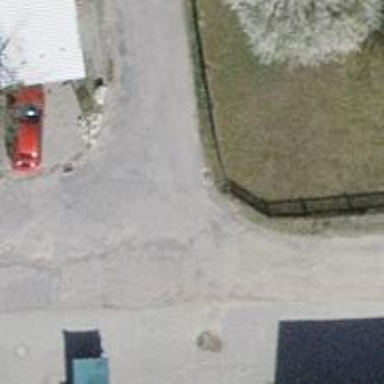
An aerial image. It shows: Hedge barrier.